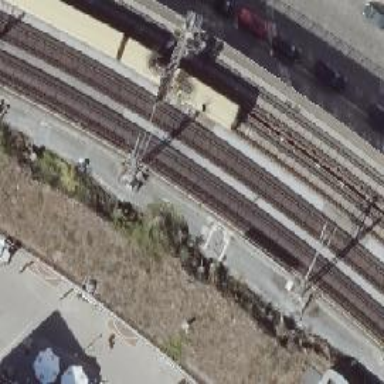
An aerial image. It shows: Viaduct bridge carrying electrified rail line with contact line. The rail line is ballastless.